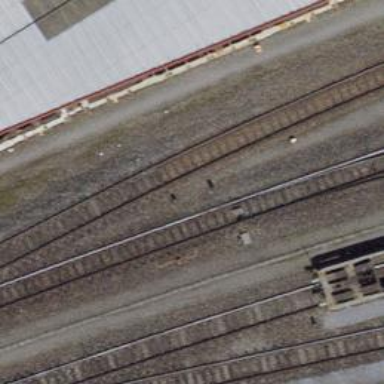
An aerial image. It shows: Railway switch.